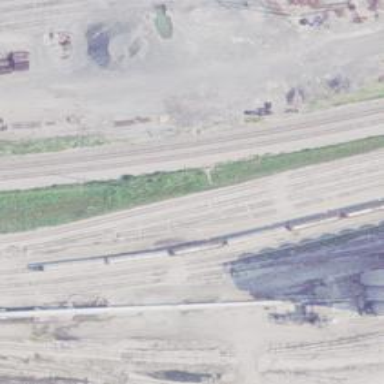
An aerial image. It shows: Railway yard used for servicing trains.